Question: I'm designing a simple top-menu with a logo on the left, and inline-links on the right:
'''
* { margin:0; padding: 0; }
#header { background-color: grey; }
#right { background-color: blue; float:right; }
#left { background-color: green; float:left; }
li { display:inline-block; padding: 0 30px; }
'''
'''
<div id="header">
<div id="left">LOGOLOGOLOGOLOGOLOGOLOGO</div>
<div id="right">
<ul>
<li>Link 1</li>
<li>Link 2</li>
<li>Link 3</li>
<li>Link 4</li>
</ul>
</div>
</div>
'''
I would like that :
- , the links-list should be aligned on the right ('float: right')- , the links-list should be aligned on the left

How to do it with my code mentioned before?
---
'''
width(#left)+width(#right)>width(browser)
'''
'width(browser)<300px'
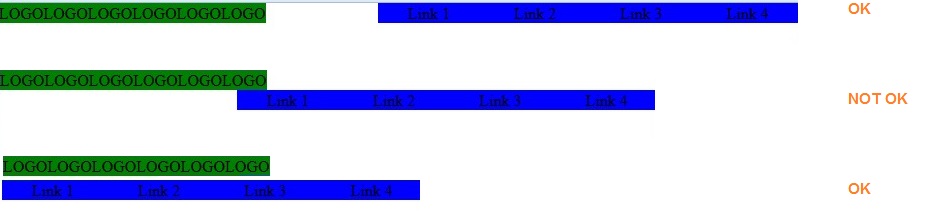
Answer: '''
$(document).ready(function(){
$( window ).resize(function(){
var lwidth=parseInt($('#left').css('width'));
var rwidth=parseInt($('#right').css('width'));
var fwidth=lwidth+rwidth;
var swidth=$(window).width()
if (fwidth > swidth){
$('#right').css('float','left');}
else{$('#right').css('float','right');;}
});
});
'''
'''
* { margin:0; padding: 0; }
#header { background-color: grey; }
#right { background-color: blue; float:right; }
#left { background-color: green; float:left; }
li { display:inline-block; padding: 0 30px; }
'''
'''
<script src="https://ajax.googleapis.com/ajax/libs/jquery/1.2.3/jquery.min.js"></script>
<div id="header">
<div id="left">LOGOLOGOLOGOLOGOLOGOLOGO</div>
<div id="right">
<ul>
<li>Link 1</li>
<li>Link 2</li>
<li>Link 3</li>
<li>Link 4</li>
</ul>
</div>
</div>
'''
check on load, if 'width(#left)+width(#right)>width(browser)' then change 'div#right' 'float' from 'right' to 'left'.
'''
$( window ).resize(function(){
var lwidth=parseInt($('#left').css('width'));
var rwidth=parseInt($('#right').css('width'));
var fwidth=lwidth+rwidth;
var swidth=$(window).width()
if (fwidth > swidth){
$('#right').css('float','left');}
else{$('#right').css('float','right');;}
});
'''